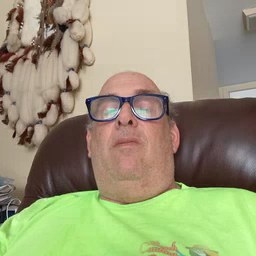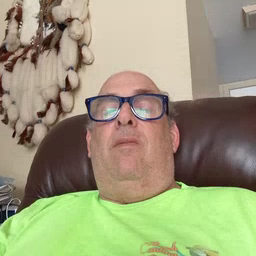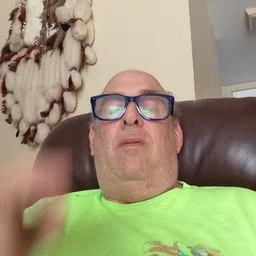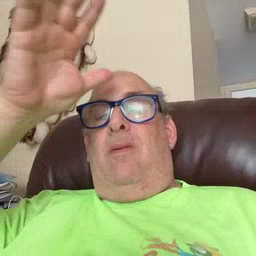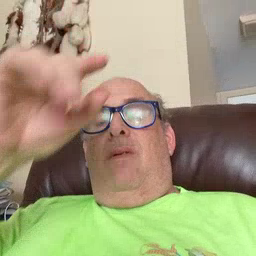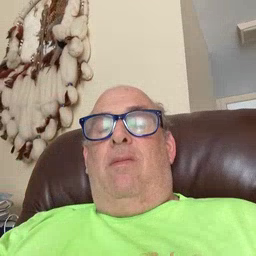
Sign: dad